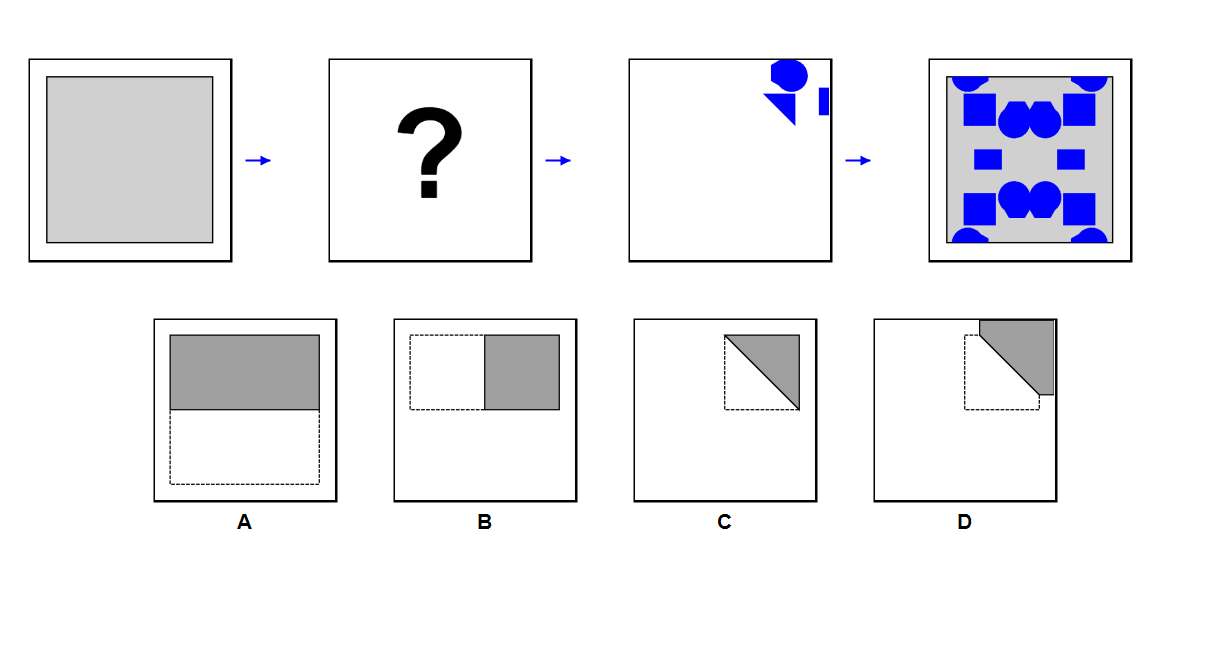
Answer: C